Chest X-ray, AP view. Patient: 70 years old, sex F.
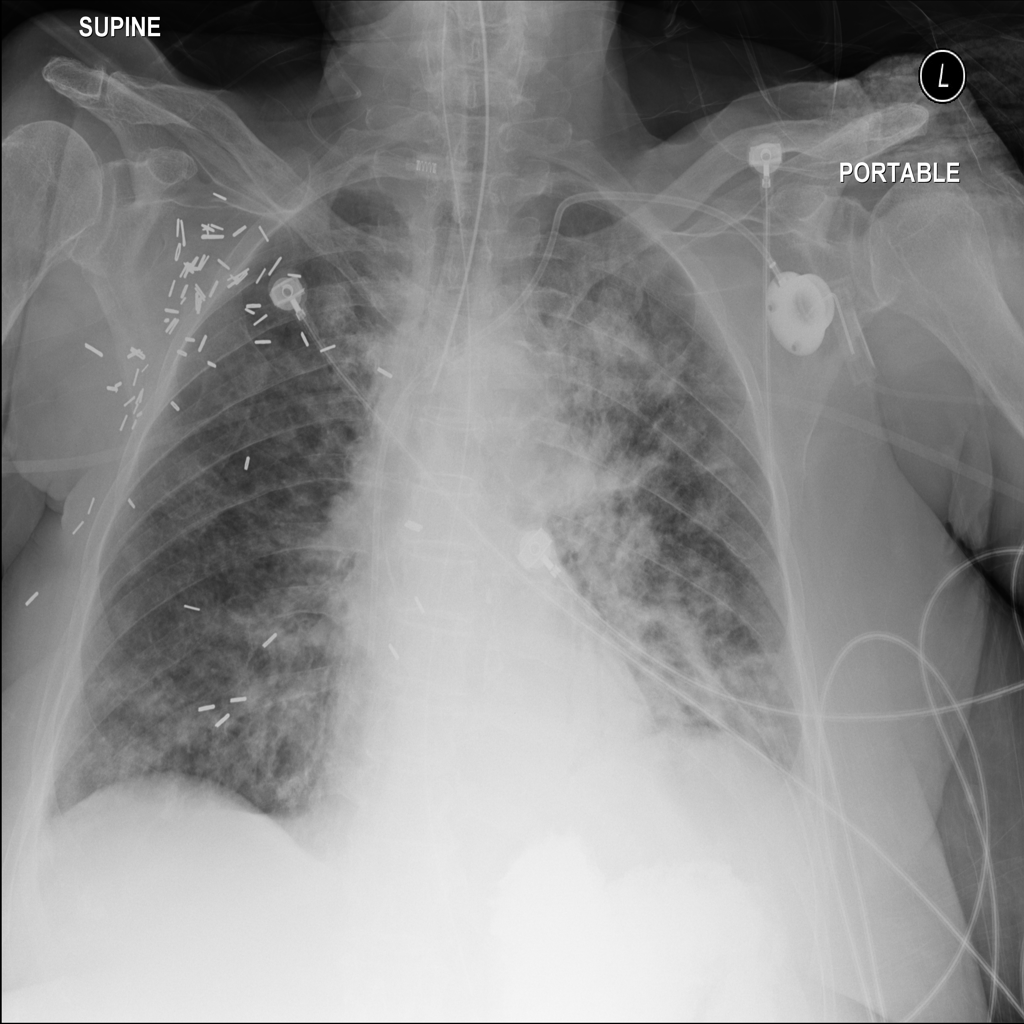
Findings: Consolidation, Edema, Infiltration